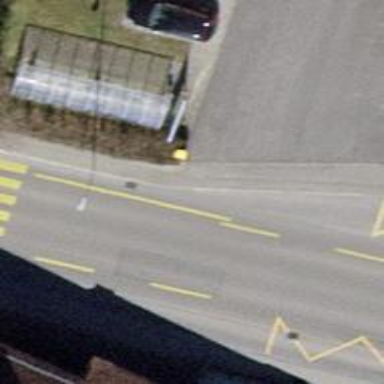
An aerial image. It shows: Post box.